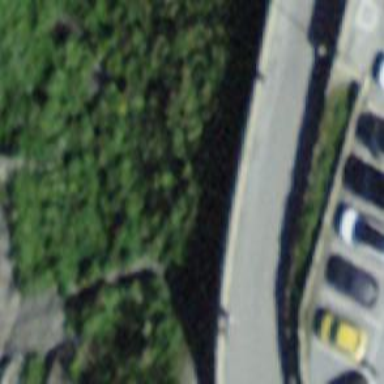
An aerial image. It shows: Retaining wall.